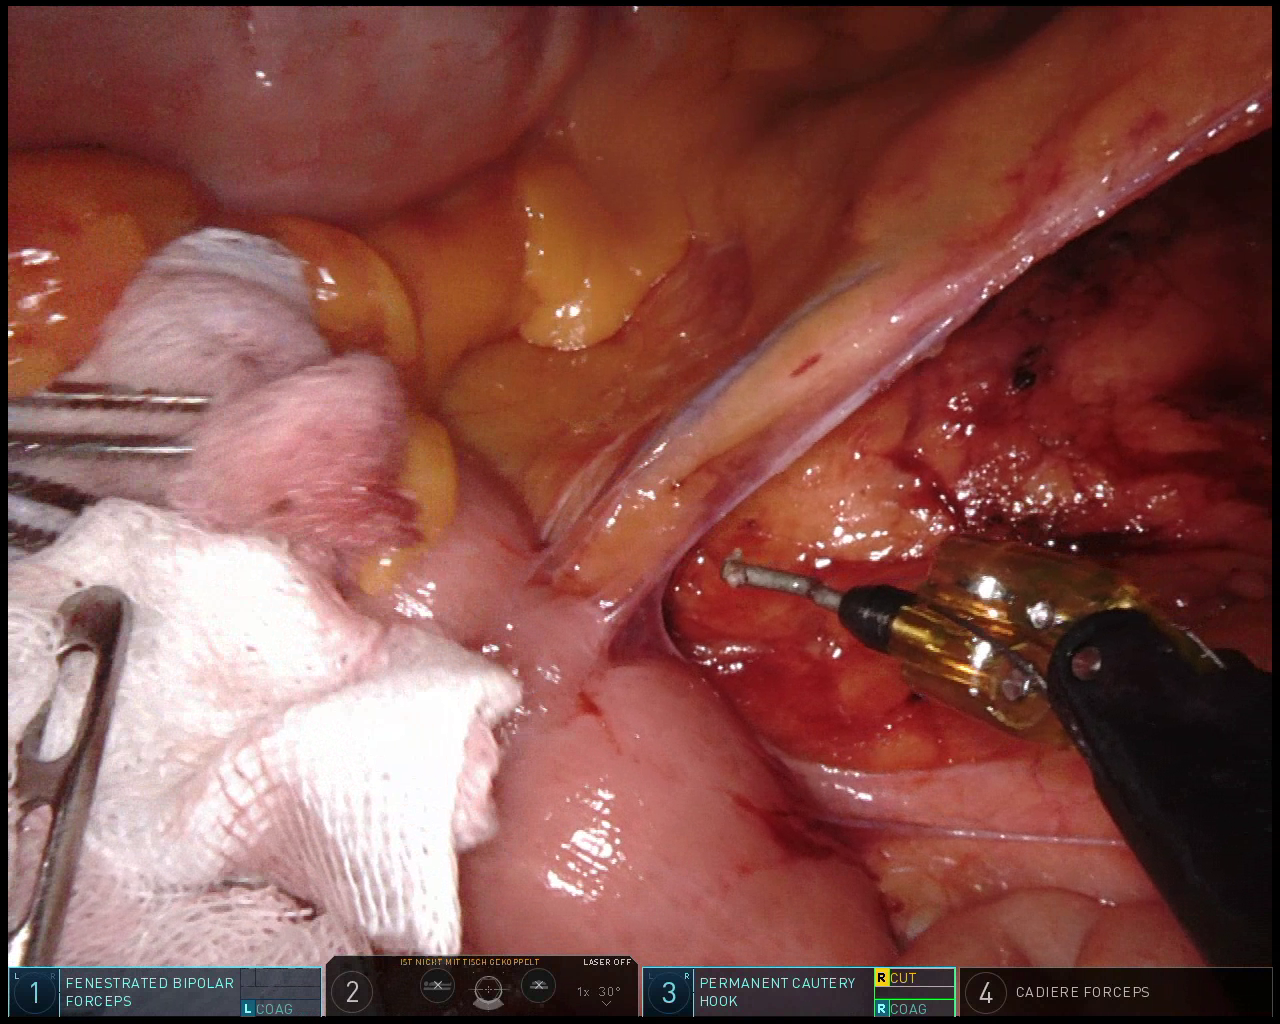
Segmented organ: small_intestine
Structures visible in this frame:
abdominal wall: no
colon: yes
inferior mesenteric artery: no
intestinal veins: yes
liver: no
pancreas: no
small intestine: yes
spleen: no
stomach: no
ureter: no
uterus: no
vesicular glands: no